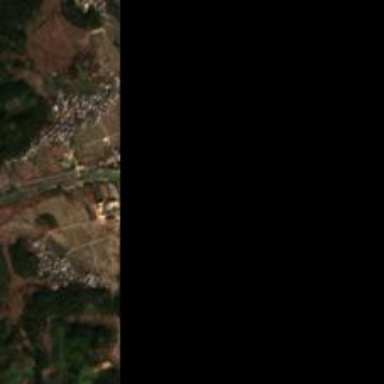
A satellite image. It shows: Ethnic township within town.